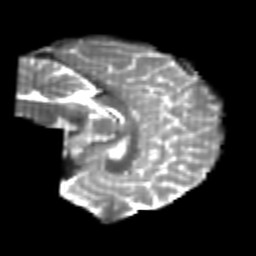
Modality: T2w
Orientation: sagittal
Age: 23
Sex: female
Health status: healthy
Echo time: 0.074 s